Field crop: tomato
Growth stage: 1
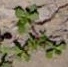
Species: portulaca